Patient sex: M
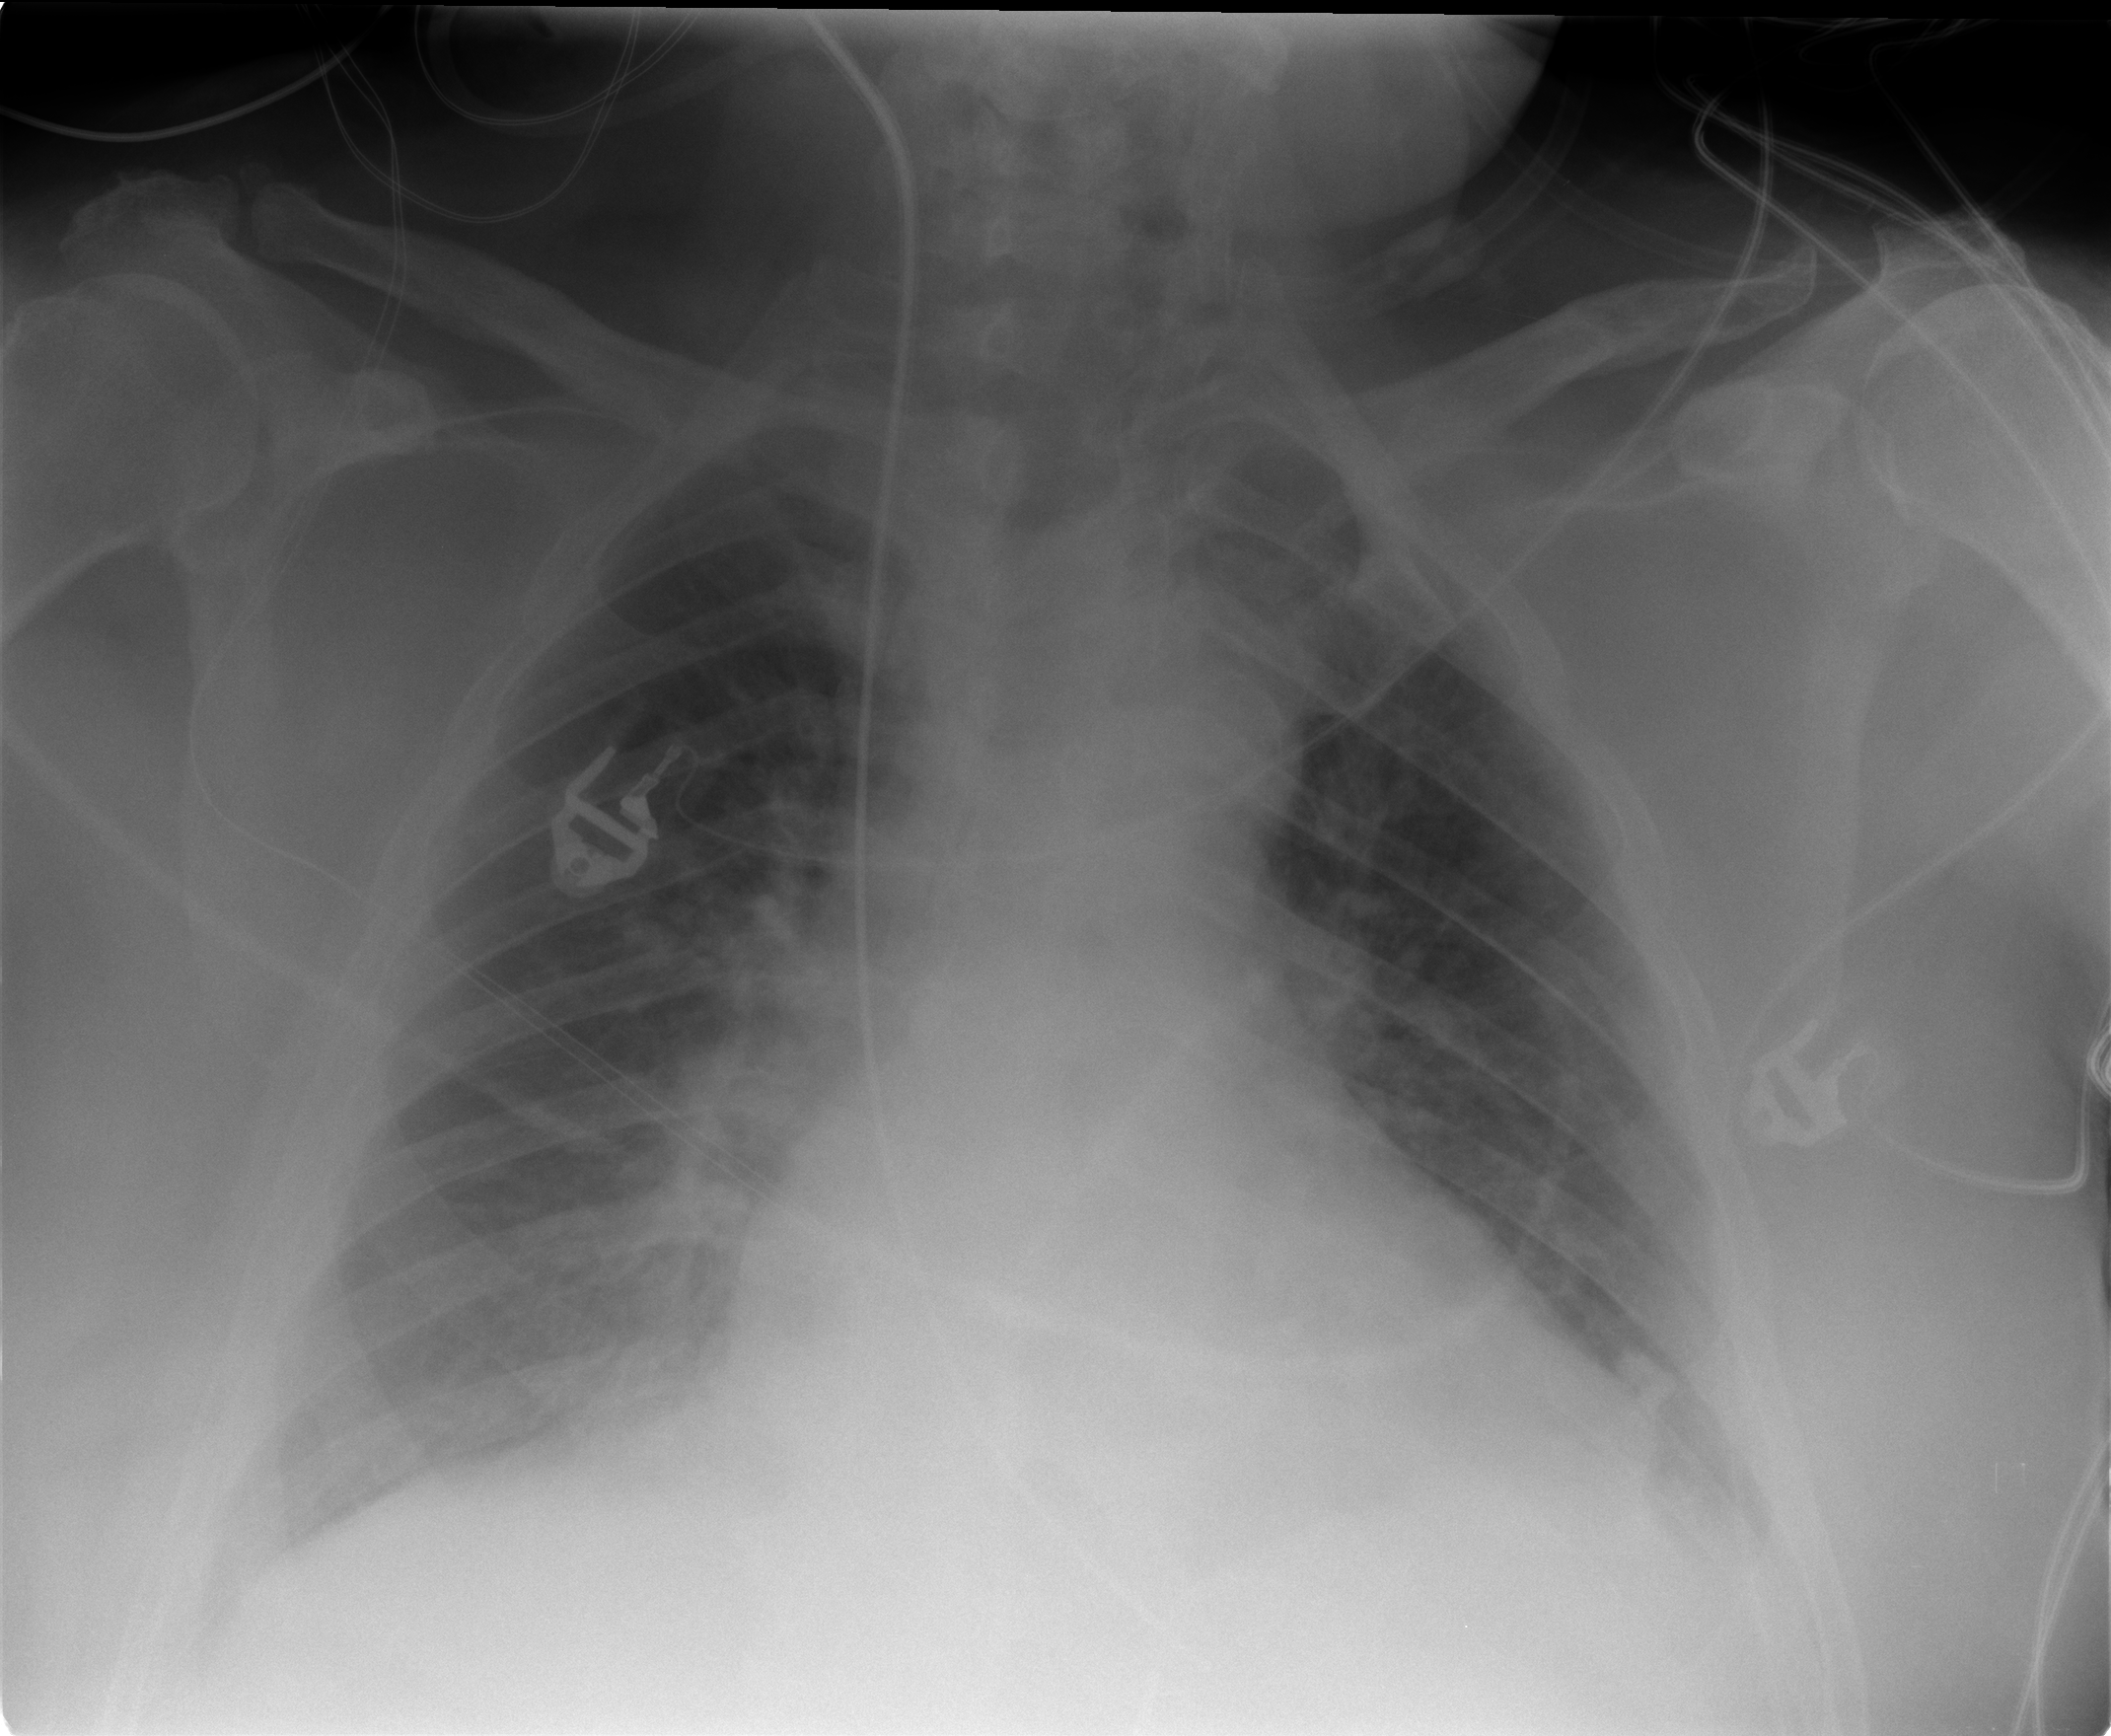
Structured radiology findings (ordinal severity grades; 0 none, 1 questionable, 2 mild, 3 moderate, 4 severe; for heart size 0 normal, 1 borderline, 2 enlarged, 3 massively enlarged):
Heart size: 1
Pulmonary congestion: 0
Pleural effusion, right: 2
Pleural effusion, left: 2
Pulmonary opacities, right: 0
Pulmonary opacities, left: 0
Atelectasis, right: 2
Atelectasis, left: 2